Interaction volume radius: 5 \u00c5
Interaction volume height: 20 \u00c5
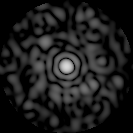
Disorder parameter: 0.8543